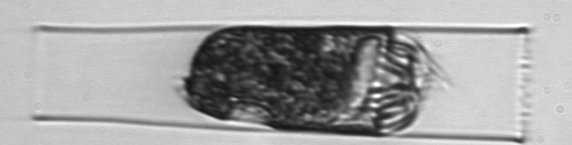
Label: Eutintinnus